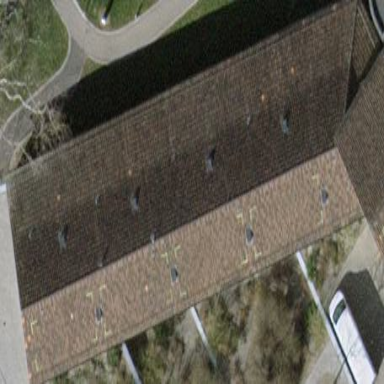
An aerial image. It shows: Building with gabled roof.